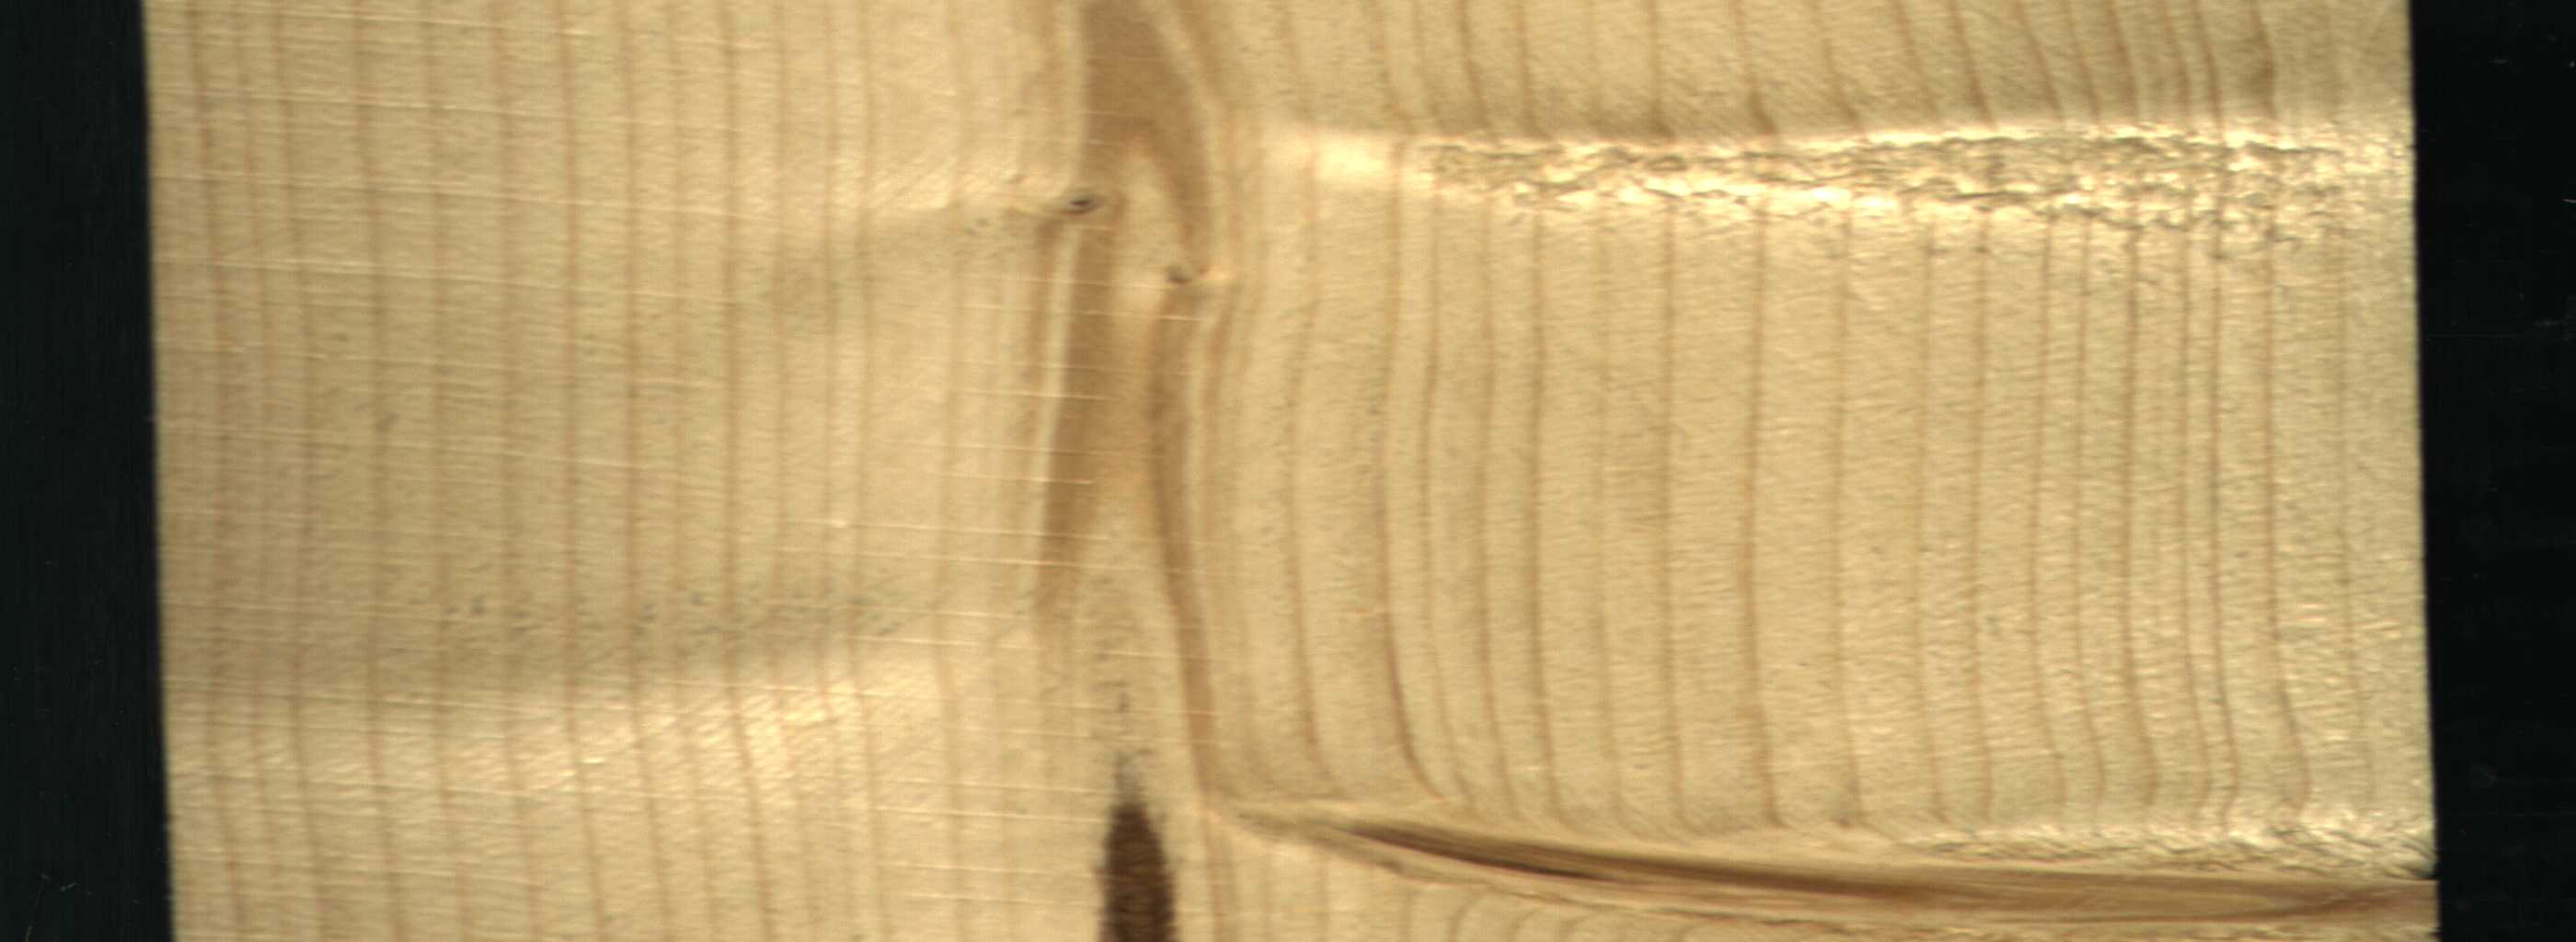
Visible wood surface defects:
Marrow
Live_Knot
Live_Knot